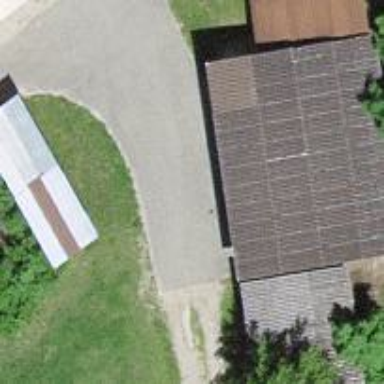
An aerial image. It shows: Shed building.